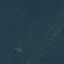
Land use / land cover: Forest